Interaction volume radius: 5 \u00c5
Interaction volume height: 20 \u00c5
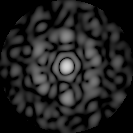
Disorder parameter: 0.7585